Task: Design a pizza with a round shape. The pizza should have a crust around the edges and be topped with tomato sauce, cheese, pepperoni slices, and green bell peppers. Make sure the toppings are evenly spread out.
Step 650:
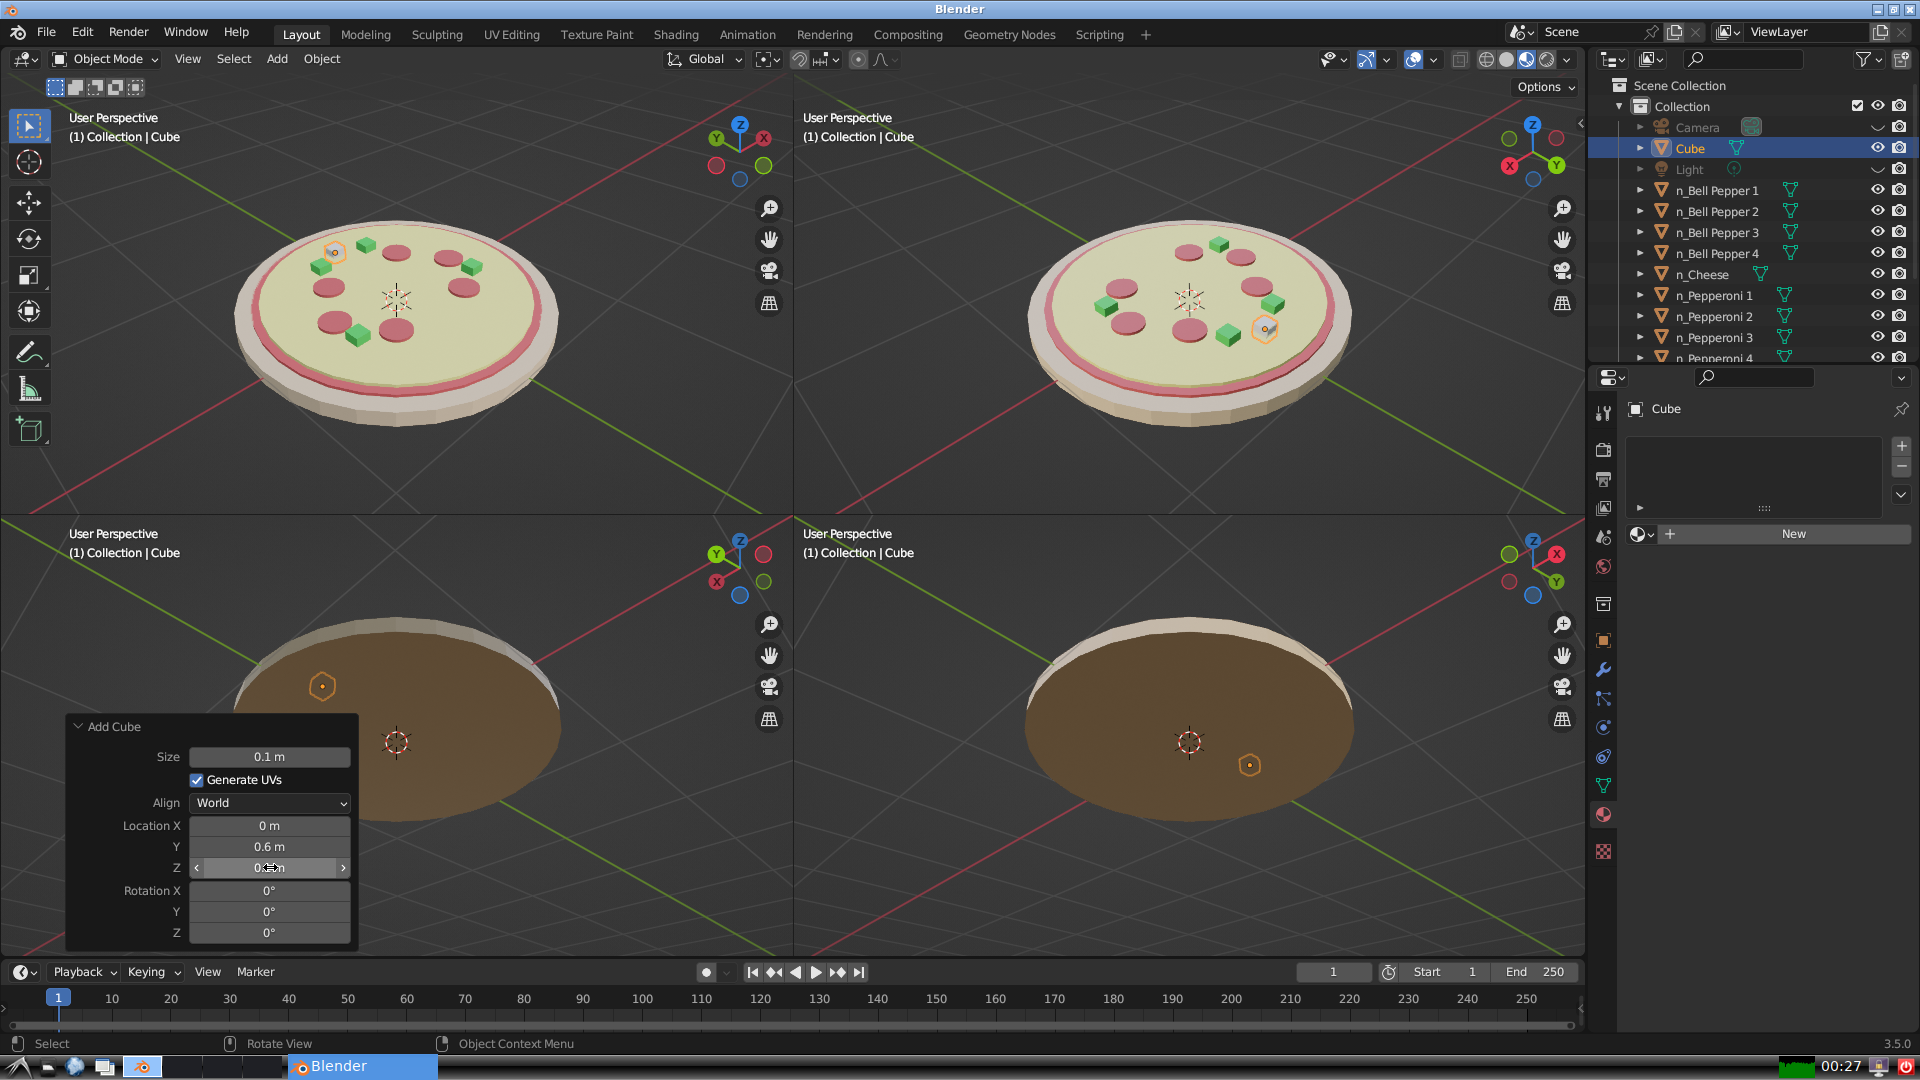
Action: {"mouse_move": [960, 540]}